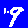
Digit: 9